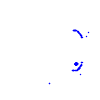
Particle: proton